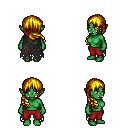
a pixel art fantasy rpg character, female body template, orc, green skin, black tattered cape, red pants, blonde right-swept hairstyle, four views (front, back, left, right), 2x2 character sprite sheet, small pixel art, hard edges, no anti-aliasing